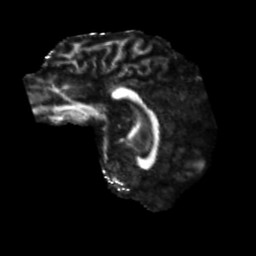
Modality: FA
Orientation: sagittal
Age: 56
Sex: male
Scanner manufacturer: siemens
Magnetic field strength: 3 T
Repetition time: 5.25 s
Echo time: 0.08 s